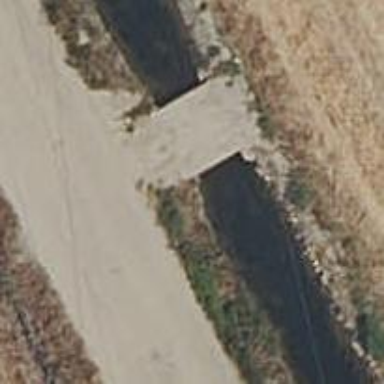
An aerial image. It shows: Tunnel through canal.